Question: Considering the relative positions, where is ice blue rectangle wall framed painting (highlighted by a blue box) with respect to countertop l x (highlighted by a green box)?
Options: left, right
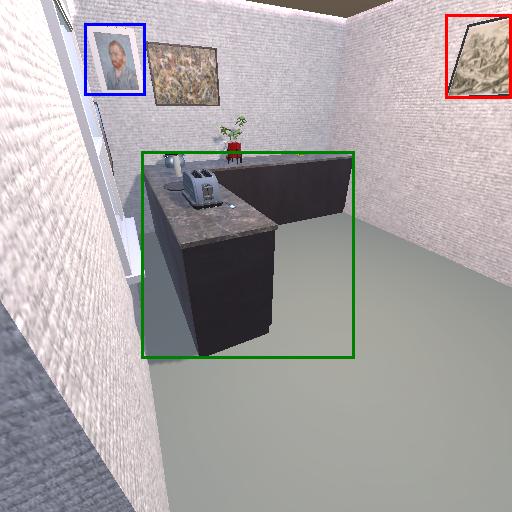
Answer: left